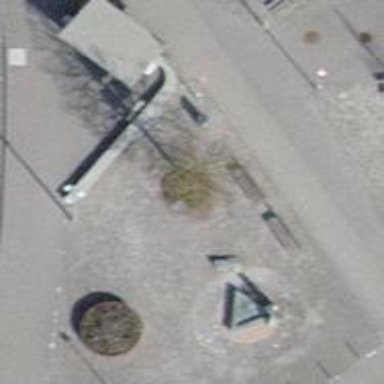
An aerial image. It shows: Public transport pole.